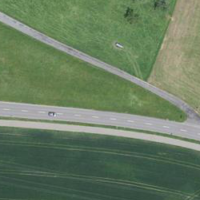
EUNIS habitat code: 24
Species observed at this site:
Clinopodium vulgare